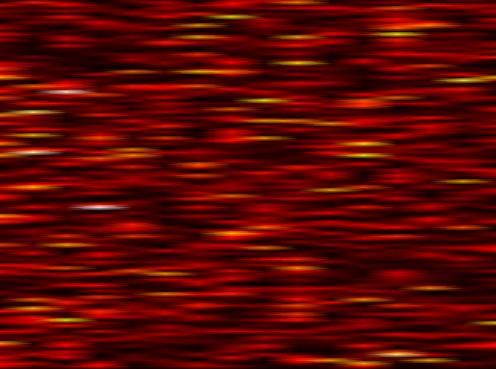
Label: UFMC